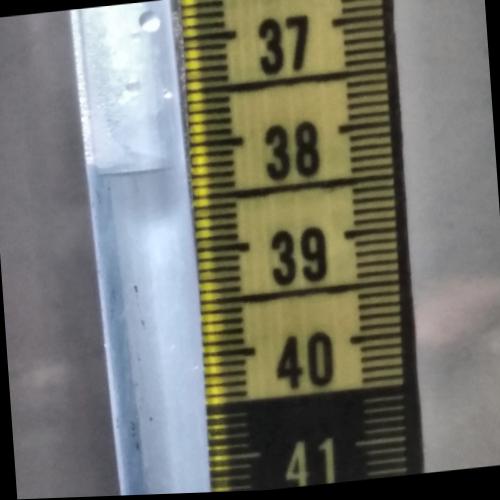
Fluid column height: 38.2 cm